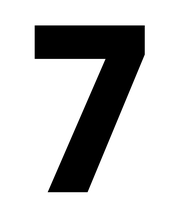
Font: Poppins-Bold